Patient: sex F, age 62
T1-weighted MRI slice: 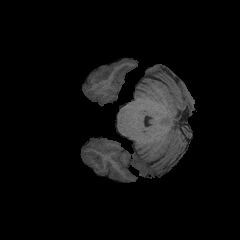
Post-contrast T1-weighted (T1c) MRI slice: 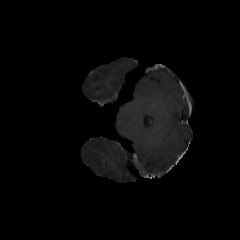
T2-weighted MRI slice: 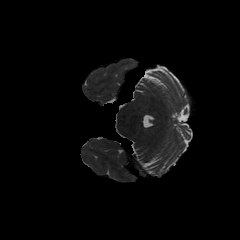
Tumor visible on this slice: no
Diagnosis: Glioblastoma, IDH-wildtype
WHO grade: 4